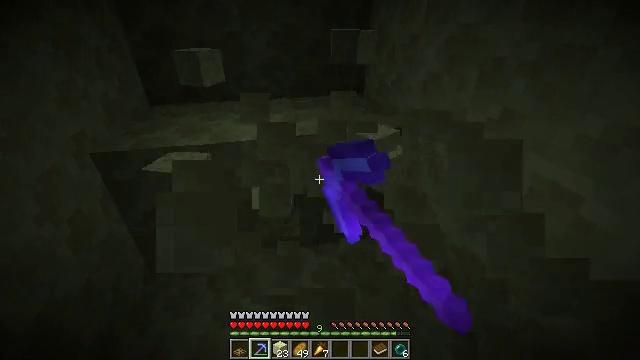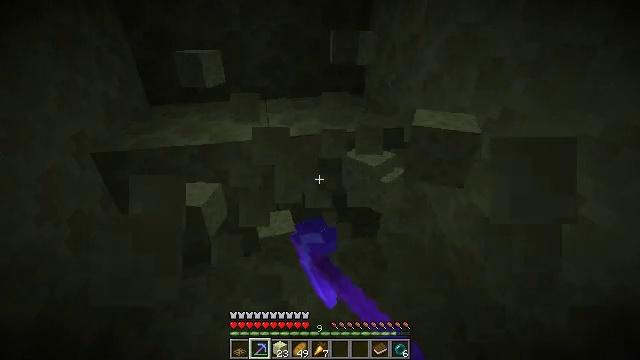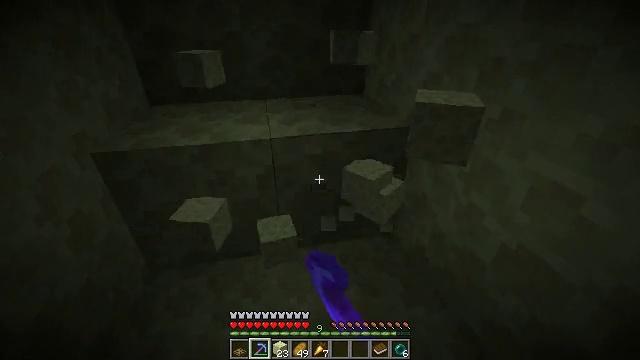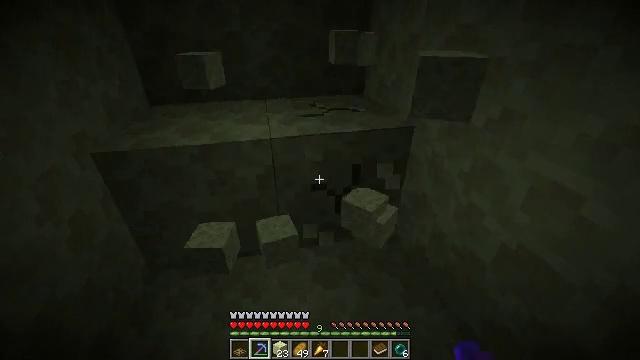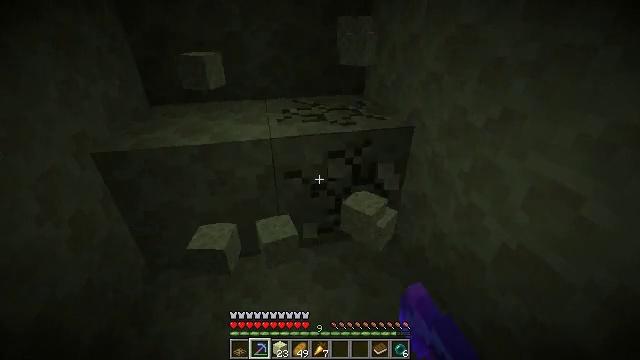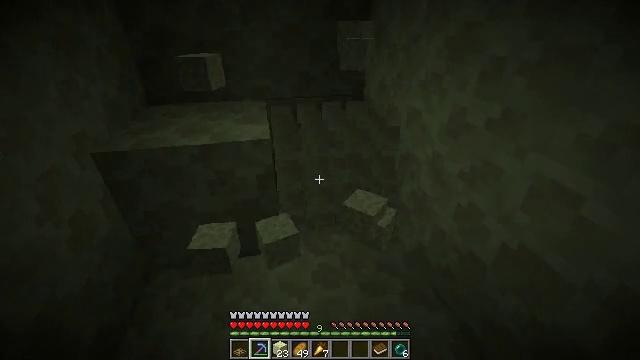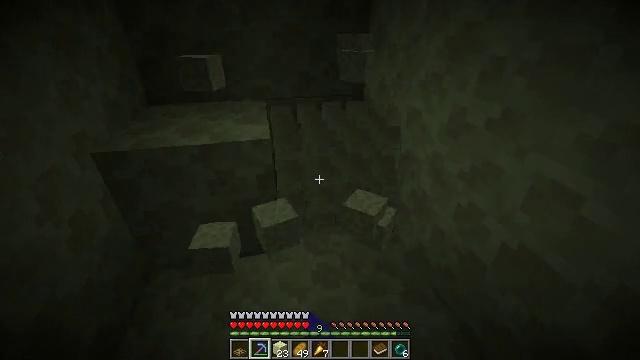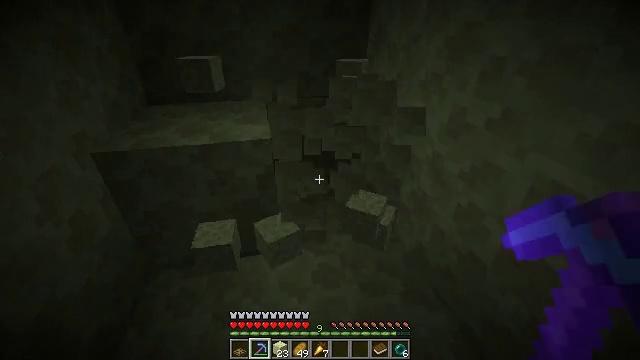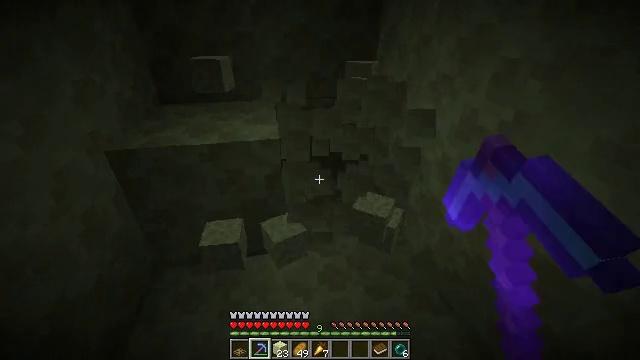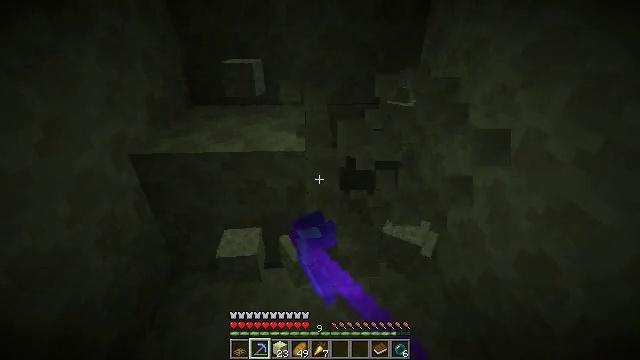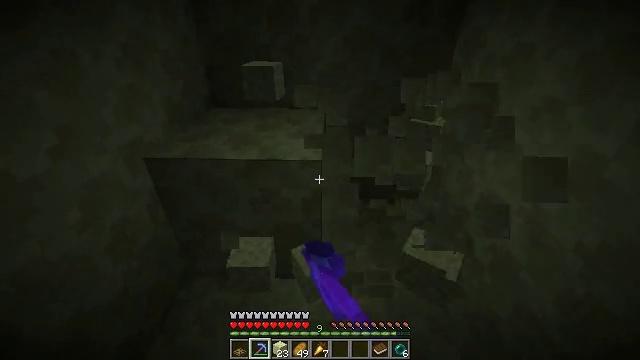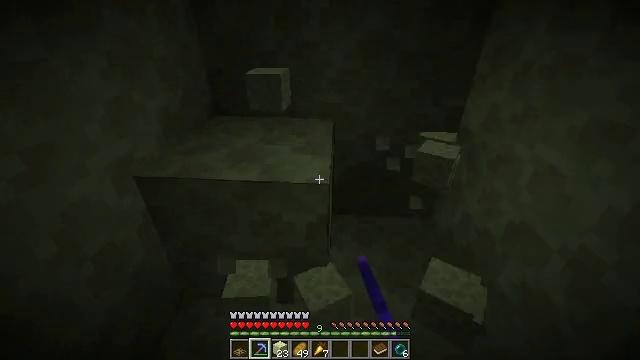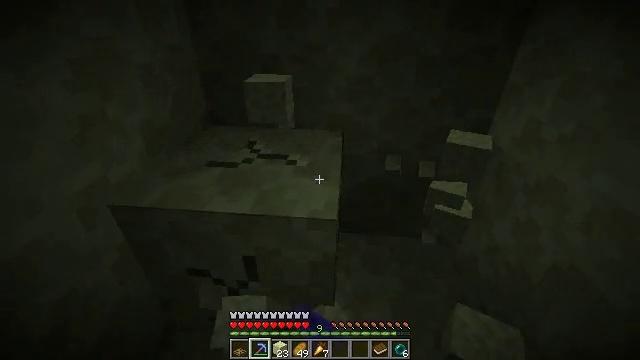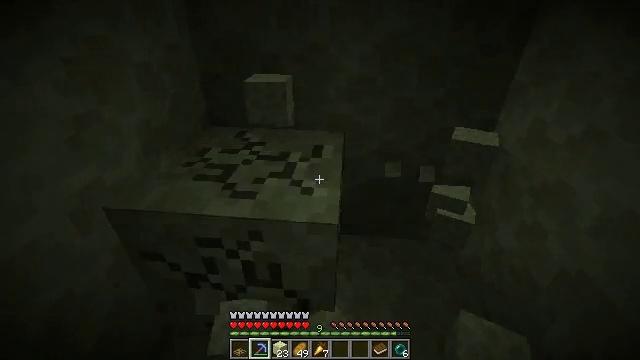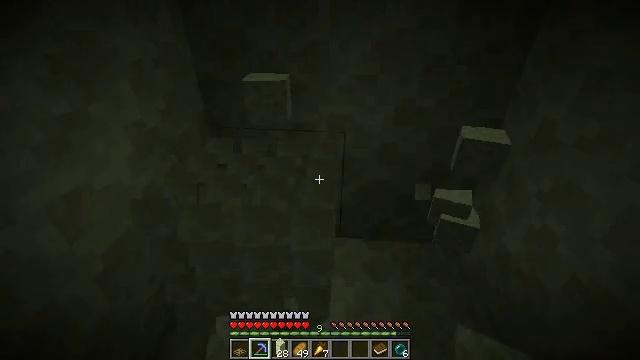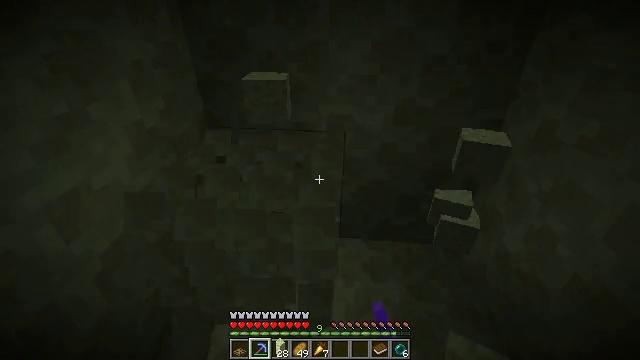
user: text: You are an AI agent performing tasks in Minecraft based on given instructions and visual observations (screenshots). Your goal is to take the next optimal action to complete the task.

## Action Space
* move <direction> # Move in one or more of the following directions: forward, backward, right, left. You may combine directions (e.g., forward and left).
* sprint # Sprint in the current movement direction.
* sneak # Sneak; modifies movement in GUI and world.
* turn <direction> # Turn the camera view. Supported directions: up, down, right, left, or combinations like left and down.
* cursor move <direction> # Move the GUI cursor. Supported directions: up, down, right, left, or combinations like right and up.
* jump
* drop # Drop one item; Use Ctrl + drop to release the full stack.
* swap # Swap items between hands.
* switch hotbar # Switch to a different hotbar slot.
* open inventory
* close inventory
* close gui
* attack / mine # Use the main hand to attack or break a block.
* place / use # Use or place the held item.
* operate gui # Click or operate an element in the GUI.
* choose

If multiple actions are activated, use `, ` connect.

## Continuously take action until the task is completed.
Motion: motion action
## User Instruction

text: Collect end stone for your base.
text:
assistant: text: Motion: attack / mine
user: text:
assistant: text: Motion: attack / mine
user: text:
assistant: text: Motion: attack / mine
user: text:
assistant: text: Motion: attack / mine
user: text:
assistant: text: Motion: attack / mine
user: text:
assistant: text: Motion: attack / mine
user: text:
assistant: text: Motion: attack / mine
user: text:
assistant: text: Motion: move forward, turn left, attack / mine
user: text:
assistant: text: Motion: move forward, turn left, attack / mine
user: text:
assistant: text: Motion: move forward, turn left, attack / mine
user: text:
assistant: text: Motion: move forward, turn left, attack / mine
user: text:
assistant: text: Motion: turn left, attack / mine
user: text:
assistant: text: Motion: attack / mine
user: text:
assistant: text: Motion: attack / mine
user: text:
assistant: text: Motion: attack / mine
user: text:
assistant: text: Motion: attack / mine
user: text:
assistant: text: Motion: attack / mine
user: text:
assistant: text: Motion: turn right and up, attack / mine
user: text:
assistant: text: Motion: turn right and up, attack / mine
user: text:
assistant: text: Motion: turn up, attack / mine
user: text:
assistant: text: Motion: attack / mine
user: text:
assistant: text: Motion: attack / mine
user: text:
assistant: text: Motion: attack / mine
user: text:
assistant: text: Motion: attack / mine
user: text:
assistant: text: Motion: attack / mine
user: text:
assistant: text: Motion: attack / mine
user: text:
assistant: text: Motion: attack / mine
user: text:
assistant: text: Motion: turn right and up, attack / mine
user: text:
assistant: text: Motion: turn right and up, attack / mine
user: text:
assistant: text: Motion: attack / mine